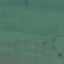
Land use / land cover class: AnnualCrop